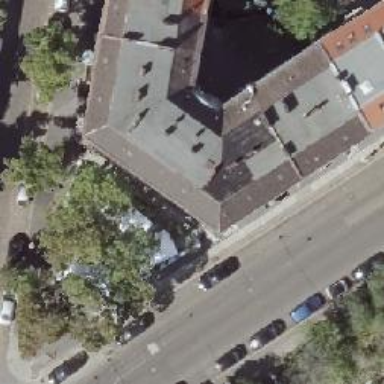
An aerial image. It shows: Restaurant.